Interaction volume radius: 5 \u00c5
Interaction volume height: 20 \u00c5
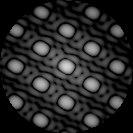
Disorder parameter: 0.007326